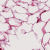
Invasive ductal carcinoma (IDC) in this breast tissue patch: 0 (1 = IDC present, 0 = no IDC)